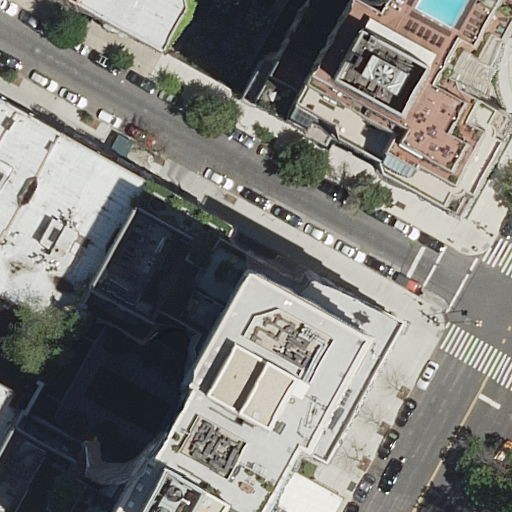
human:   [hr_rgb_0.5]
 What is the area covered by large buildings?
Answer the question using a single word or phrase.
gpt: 4513m2

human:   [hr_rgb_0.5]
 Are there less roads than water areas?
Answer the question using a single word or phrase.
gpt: no

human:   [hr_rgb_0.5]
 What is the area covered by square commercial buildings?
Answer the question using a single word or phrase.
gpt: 0m2

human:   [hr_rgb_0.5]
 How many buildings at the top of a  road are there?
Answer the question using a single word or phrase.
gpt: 6

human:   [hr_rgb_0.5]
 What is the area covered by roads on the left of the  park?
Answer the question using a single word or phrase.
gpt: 0m2

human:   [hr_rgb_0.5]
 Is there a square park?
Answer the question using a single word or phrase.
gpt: no

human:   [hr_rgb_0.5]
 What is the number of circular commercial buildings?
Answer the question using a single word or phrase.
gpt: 0

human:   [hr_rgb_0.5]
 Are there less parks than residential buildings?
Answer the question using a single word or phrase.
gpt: yes

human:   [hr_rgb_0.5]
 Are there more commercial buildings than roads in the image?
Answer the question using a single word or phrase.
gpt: no

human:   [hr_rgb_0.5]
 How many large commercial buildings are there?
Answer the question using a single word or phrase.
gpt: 0

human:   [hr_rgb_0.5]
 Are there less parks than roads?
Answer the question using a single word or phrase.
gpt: yes

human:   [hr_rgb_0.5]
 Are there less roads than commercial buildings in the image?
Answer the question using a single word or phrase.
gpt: no

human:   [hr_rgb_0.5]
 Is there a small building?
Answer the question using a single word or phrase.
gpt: yes

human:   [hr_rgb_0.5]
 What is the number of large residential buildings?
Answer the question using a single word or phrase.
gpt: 3

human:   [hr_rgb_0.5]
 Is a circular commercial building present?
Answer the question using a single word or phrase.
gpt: no

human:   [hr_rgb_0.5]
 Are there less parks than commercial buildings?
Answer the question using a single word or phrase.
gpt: no

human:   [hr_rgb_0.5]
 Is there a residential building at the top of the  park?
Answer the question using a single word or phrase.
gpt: yes

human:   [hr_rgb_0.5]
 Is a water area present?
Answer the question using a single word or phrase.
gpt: no

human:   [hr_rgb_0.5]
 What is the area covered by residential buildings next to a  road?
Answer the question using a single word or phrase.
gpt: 4851m2

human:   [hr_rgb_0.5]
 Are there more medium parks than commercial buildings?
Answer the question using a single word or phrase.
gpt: no

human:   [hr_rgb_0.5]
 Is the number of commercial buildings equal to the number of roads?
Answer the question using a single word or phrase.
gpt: no

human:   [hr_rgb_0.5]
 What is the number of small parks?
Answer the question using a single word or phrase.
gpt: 1

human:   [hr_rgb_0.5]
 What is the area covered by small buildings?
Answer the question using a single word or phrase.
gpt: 30m2

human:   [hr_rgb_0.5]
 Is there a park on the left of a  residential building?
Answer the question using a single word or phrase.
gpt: no

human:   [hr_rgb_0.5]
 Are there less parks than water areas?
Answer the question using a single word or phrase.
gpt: no

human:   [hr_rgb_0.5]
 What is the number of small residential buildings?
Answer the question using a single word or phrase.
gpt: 2

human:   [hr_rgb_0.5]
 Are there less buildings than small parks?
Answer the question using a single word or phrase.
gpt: no

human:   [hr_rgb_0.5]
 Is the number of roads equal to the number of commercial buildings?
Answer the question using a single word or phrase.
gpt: no

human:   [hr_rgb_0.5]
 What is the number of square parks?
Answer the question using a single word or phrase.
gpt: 0

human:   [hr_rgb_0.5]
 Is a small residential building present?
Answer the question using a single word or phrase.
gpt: yes

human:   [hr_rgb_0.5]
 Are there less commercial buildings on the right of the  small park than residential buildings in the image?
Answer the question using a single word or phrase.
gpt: yes

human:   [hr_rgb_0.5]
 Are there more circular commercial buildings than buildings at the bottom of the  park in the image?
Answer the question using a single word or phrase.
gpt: no

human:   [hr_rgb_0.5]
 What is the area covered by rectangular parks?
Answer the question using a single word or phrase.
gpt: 0m2

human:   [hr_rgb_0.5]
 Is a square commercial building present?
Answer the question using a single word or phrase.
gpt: no

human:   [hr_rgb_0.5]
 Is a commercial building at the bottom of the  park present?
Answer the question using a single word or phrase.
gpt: no

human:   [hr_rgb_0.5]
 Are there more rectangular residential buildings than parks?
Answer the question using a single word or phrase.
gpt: yes